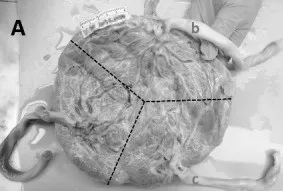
(A) The umbilical cord of recipient's (a) was dark while that of donor's (b and c) were pale. The hatched lines indicated relatively symmetrical triplet placenta portions of the single placental disc.
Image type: radiology (ct)